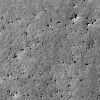
Atmospheric dust classification: not_dusty